Chest X-ray. View position: PA
Patient age: 37
Patient sex: F
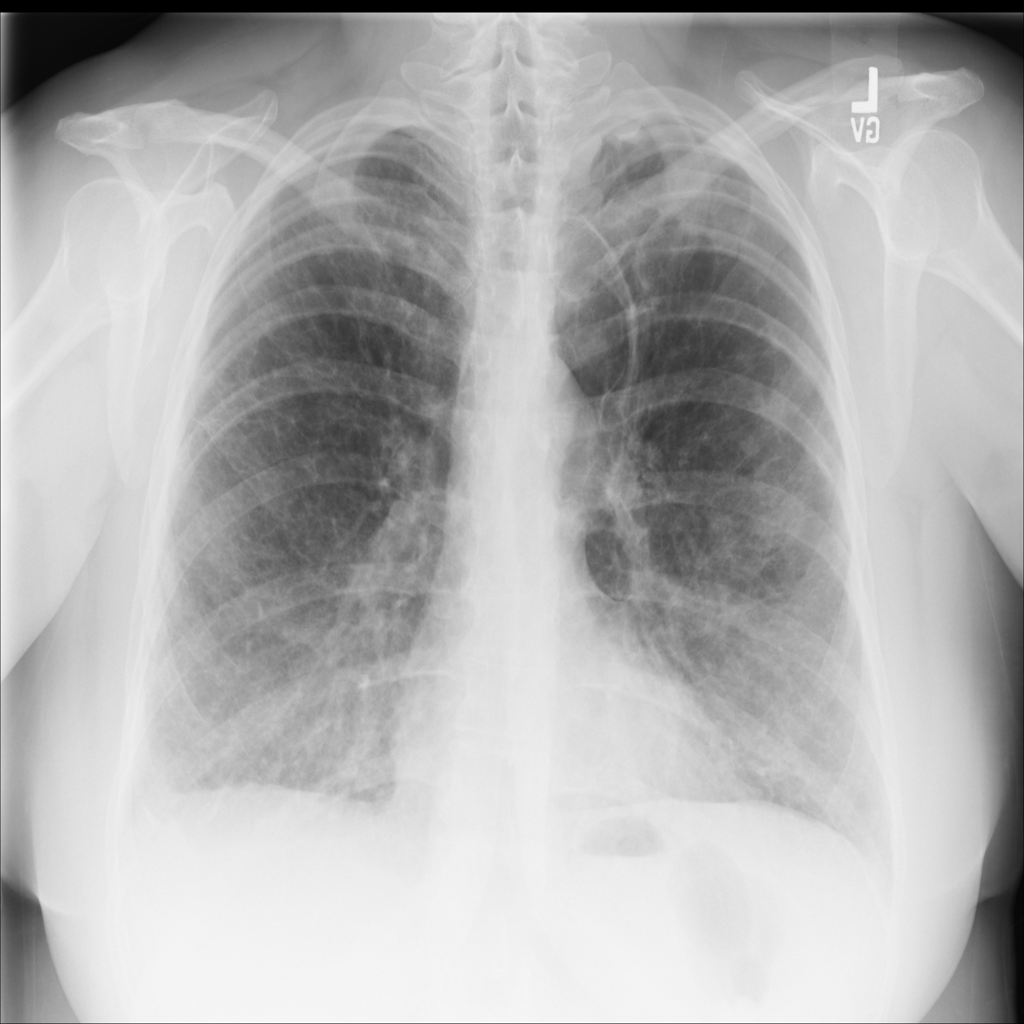
Finding: Pneumothorax